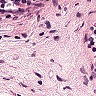
Metastatic tissue present: no